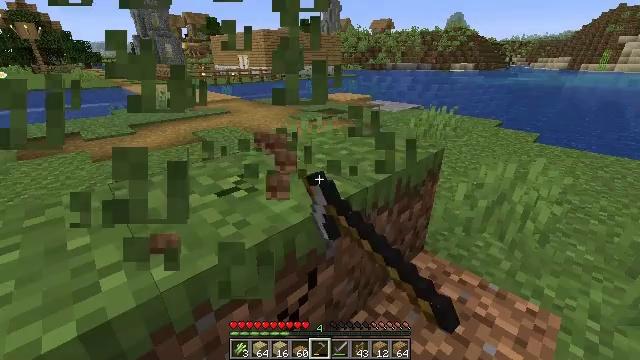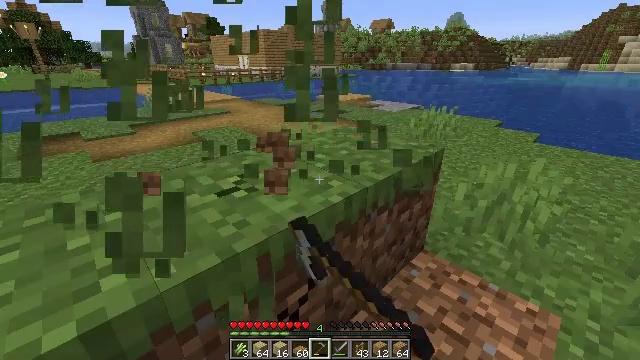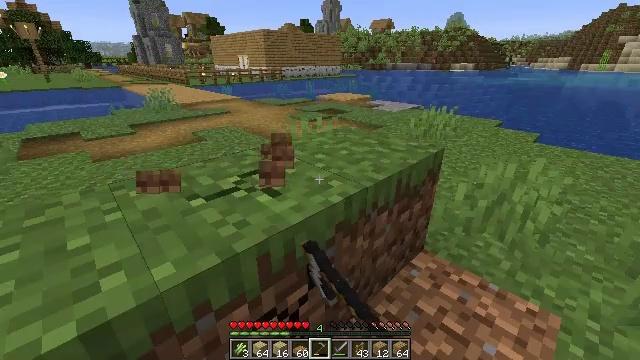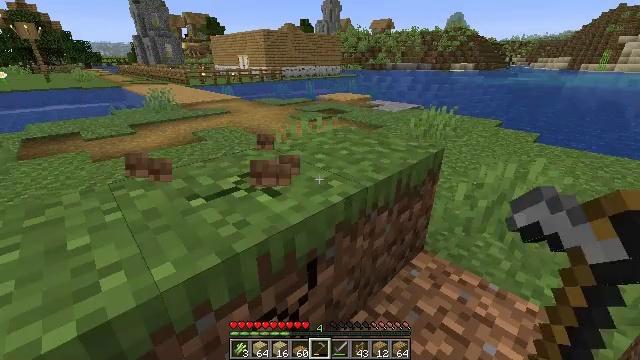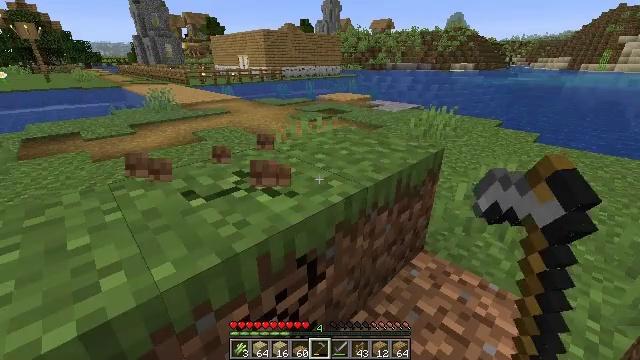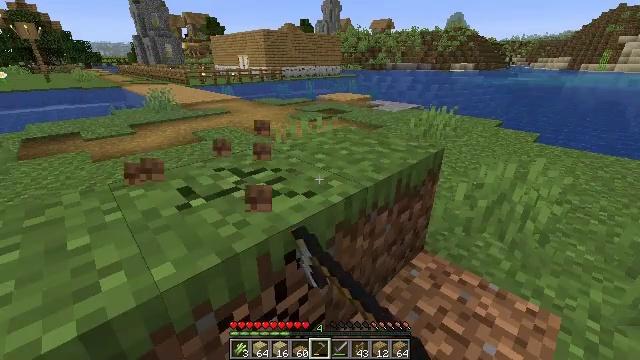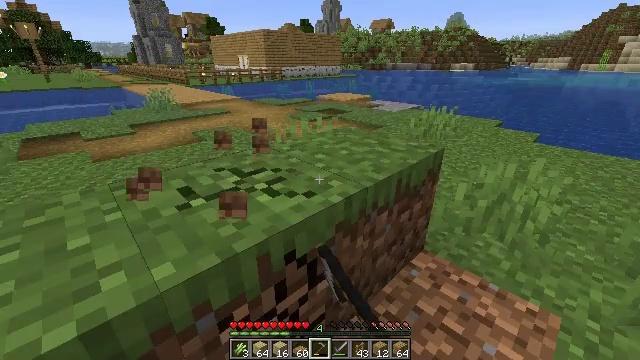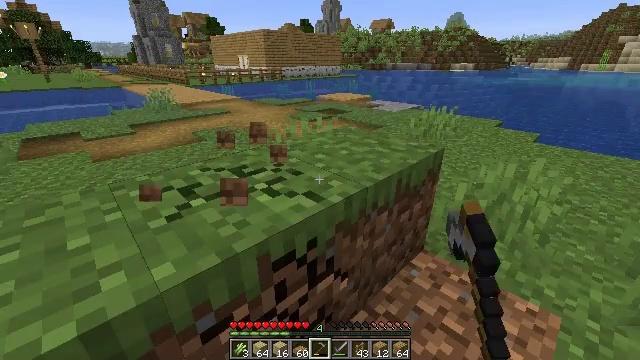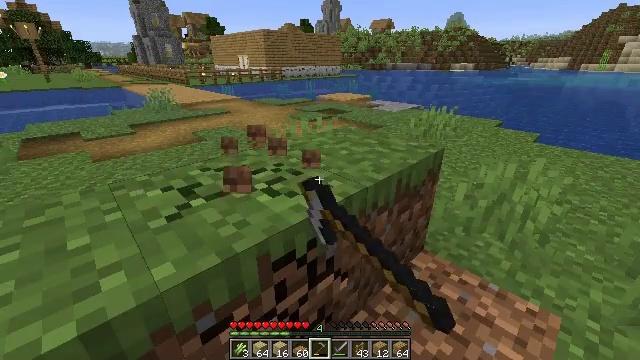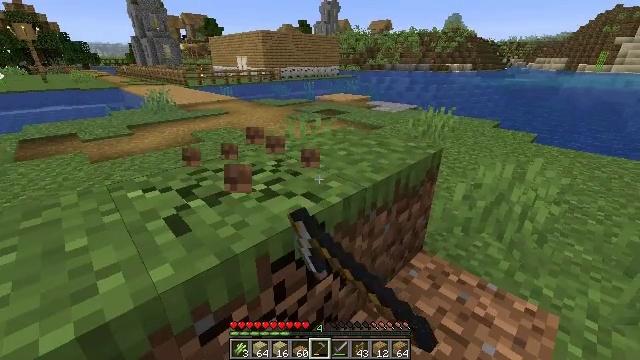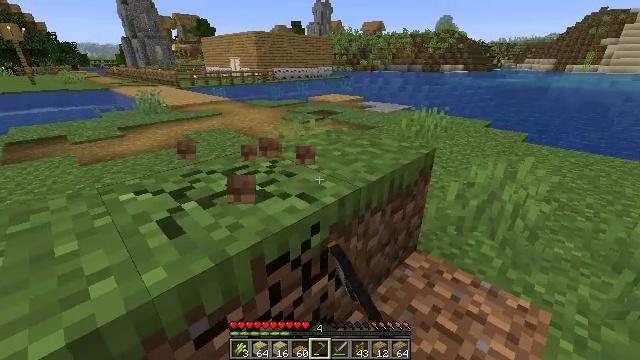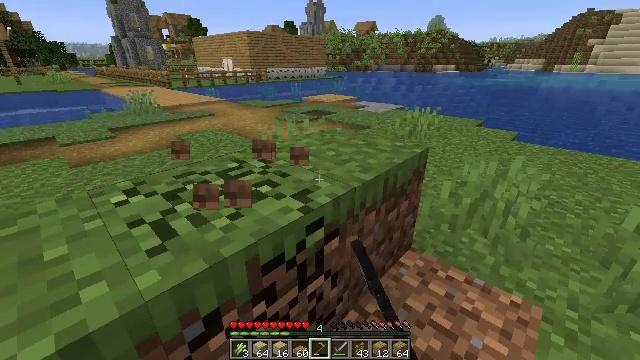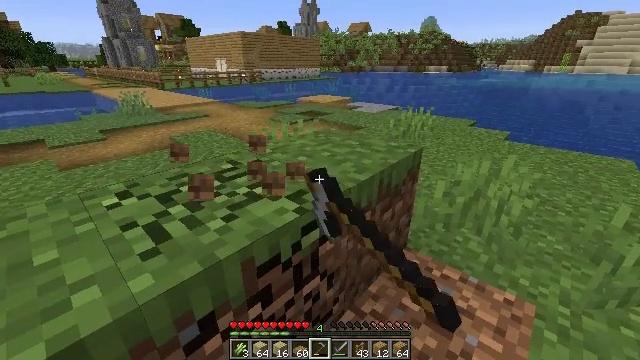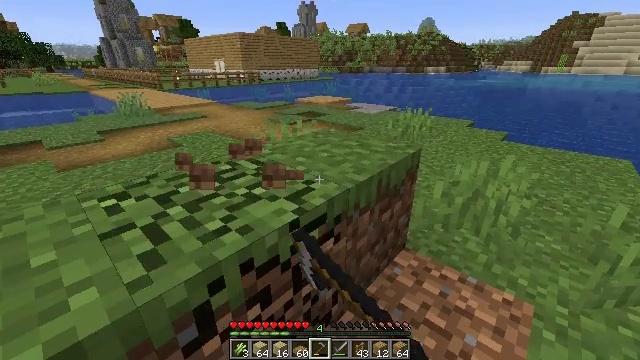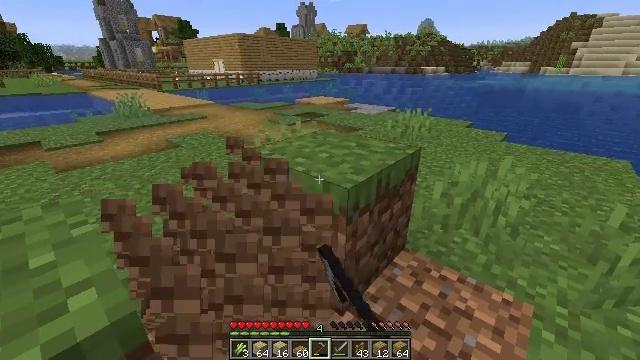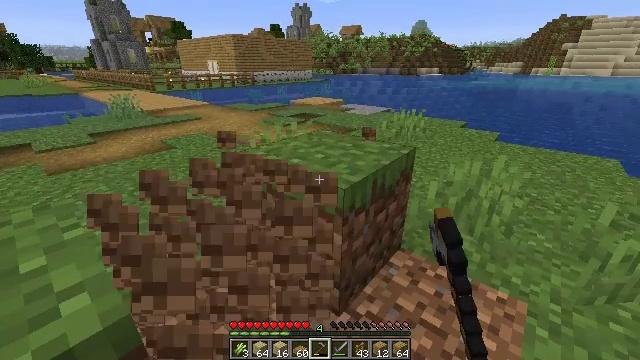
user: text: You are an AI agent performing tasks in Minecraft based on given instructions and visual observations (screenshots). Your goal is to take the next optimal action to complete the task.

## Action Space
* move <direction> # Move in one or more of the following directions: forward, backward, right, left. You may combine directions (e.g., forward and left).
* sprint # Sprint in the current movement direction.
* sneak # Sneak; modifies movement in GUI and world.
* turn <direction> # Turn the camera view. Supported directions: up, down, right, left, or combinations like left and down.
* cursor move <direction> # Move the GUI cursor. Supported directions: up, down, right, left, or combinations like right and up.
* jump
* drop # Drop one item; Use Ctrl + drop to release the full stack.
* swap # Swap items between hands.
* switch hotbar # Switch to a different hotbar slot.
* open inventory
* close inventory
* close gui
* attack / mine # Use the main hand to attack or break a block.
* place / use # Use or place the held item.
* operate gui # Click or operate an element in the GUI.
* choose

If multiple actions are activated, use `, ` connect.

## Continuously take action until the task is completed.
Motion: motion action
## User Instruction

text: Collect the grass block using a shovel.
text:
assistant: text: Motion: attack / mine
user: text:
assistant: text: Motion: attack / mine
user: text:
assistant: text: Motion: attack / mine
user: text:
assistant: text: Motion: attack / mine
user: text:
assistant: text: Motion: attack / mine
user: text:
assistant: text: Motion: attack / mine
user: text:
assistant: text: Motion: attack / mine
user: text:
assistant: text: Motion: attack / mine
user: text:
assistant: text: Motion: attack / mine
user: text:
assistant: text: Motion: turn right, attack / mine
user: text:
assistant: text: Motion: turn right, attack / mine
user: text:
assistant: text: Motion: turn right, attack / mine
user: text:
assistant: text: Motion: attack / mine
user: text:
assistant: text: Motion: attack / mine
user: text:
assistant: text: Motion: turn right, attack / mine
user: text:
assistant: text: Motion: attack / mine
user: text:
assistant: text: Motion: turn right, attack / mine
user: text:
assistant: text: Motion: attack / mine
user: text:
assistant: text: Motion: attack / mine
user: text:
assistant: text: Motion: attack / mine
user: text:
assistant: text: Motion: turn right, attack / mine
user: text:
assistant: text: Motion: turn right, attack / mine
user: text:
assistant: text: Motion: attack / mine
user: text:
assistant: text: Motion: attack / mine
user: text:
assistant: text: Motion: attack / mine
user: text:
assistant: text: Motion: attack / mine
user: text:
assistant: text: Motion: attack / mine
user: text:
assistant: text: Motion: attack / mine
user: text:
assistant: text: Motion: attack / mine
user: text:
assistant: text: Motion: attack / mine